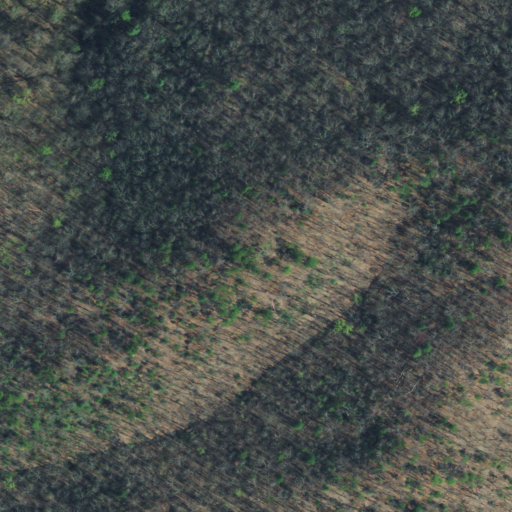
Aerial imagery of mountain in Tennessee named Alie Mountain containing deciduous forest and mixed forest